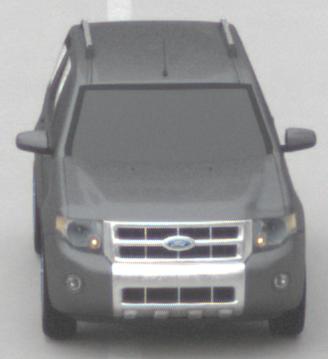
Make: Ford
Model: Escape Hybrid
Detailed model: -
Model produced from: 2004
Model produced until: 2012
Doors: 5
Color: gray
Road condition: dry road
Daytime: morning or afternoon
Contrast: low contrast